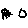
Label: moon